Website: home-depot
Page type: payment
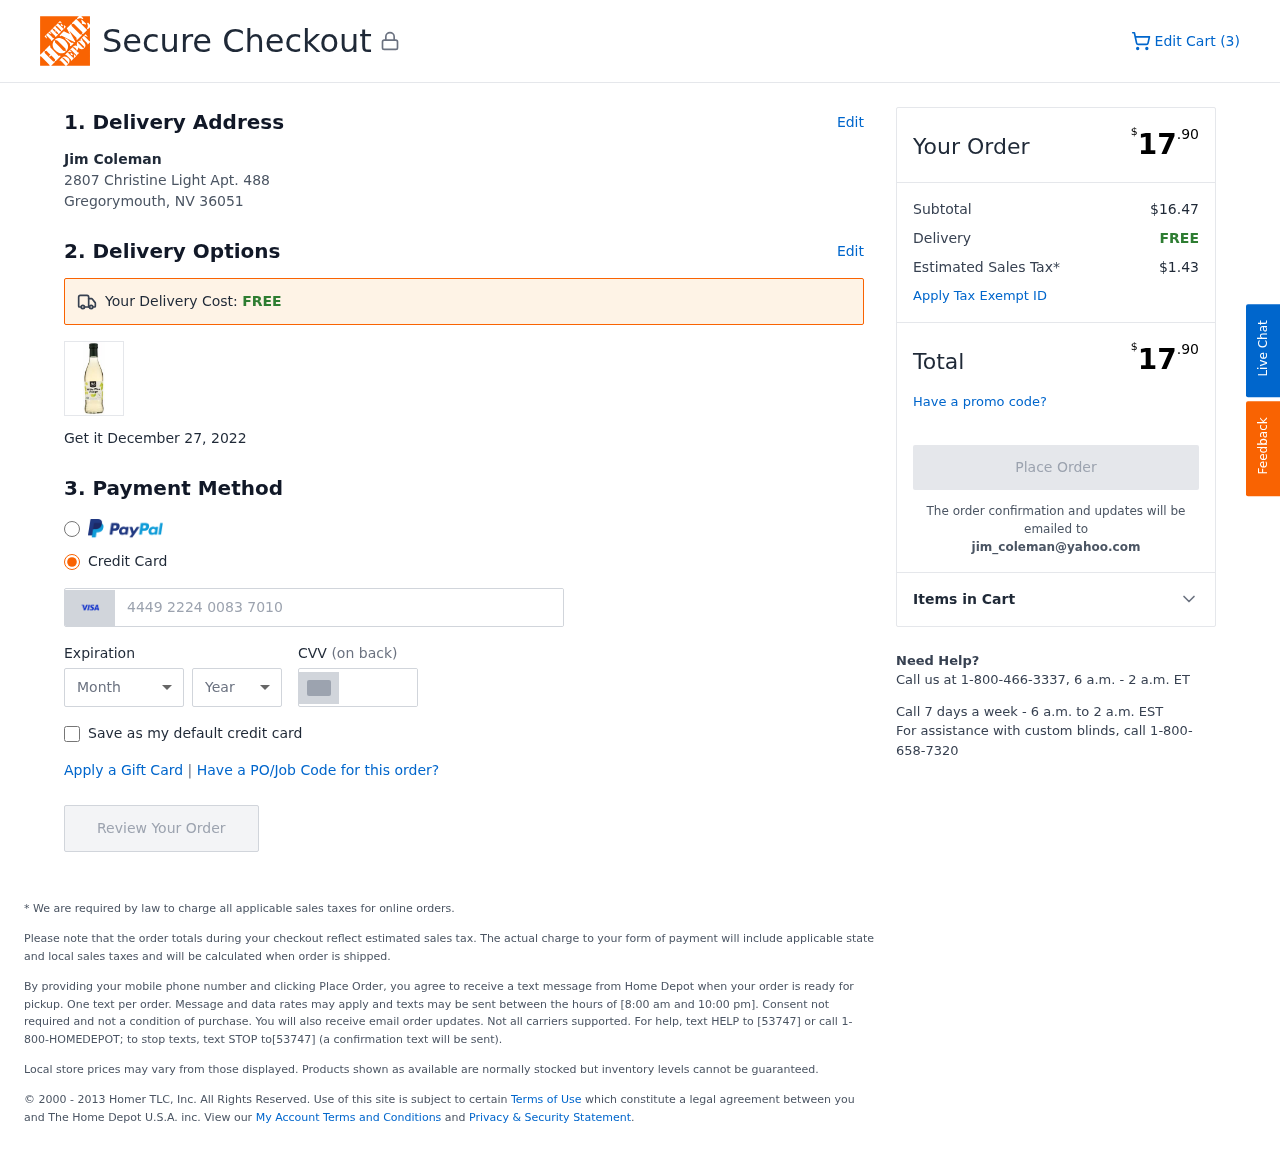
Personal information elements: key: PII_CARD_CVV
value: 979
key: PII_CARD_EXPIRY_MONTH
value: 12
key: PII_CARD_EXPIRY_YEAR
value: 27
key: PII_CARD_NUMBER
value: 4449 2224 0083 7010
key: PII_CITY_STATE_ZIP
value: Gregorymouth, NV 36051
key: PII_EMAIL
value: jim_coleman@yahoo.com
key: PII_FULLNAME
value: Jim Coleman
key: PII_STREET
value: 2807 Christine Light Apt. 488
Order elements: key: ORDER_NUM_ITEMS
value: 3
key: ORDER_DELIVERY_DATE
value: December 27, 2022
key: ORDER_TOTAL
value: $17.90
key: ORDER_SUBTOTAL
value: $16.47
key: ORDER_SHIPPING_COST
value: FREE
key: ORDER_TAX
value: $1.43